Question: I'm trying to using GWT 2.4 to make a widget just like below: a button, when clicking it can show a drop-down list under it. This picture is from Google's new Blogger system.
Anyone could shed some light on this?

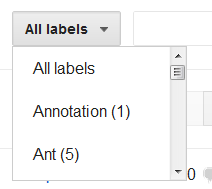
Answer: You could use a 'MenuBar' widget with a single menu item (being the button) having a submenu (the dropdown menu).
Or you could use a 'Button', and from within a 'ClickHandler' you'd show a 'PopupPanel' containing a vertical 'MenuBar' <URL>